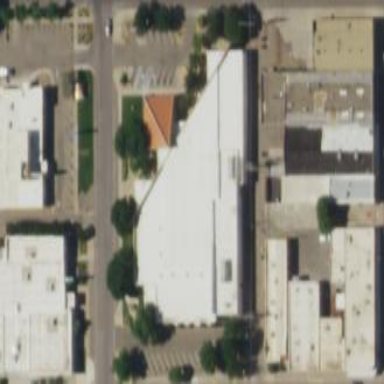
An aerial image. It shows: Public building used as library.